Interaction volume radius: 5 \u00c5
Interaction volume height: 20 \u00c5
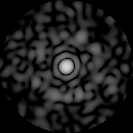
Disorder parameter: 0.8462